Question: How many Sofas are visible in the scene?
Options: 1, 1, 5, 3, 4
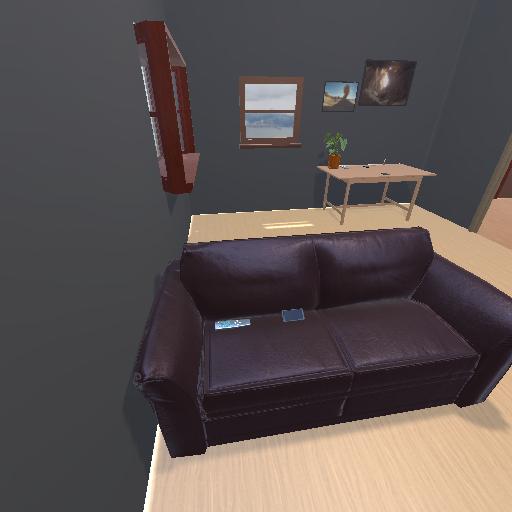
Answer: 1